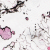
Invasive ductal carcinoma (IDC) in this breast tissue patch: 0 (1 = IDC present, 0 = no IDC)